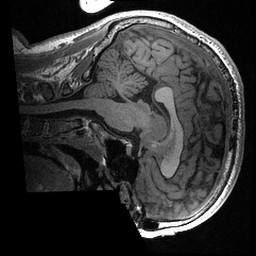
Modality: T1w
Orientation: sagittal
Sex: male
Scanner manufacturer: ge
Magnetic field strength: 3 T
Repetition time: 0.0064 s
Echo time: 0.00281 s